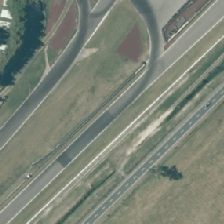
Land cover: urban_parkland